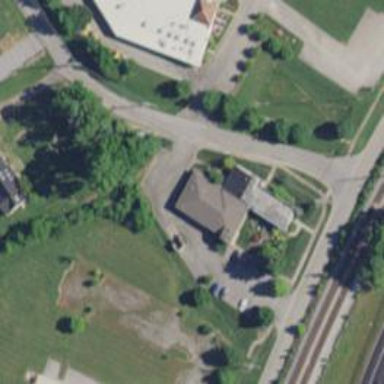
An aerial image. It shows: Veterinary facility.